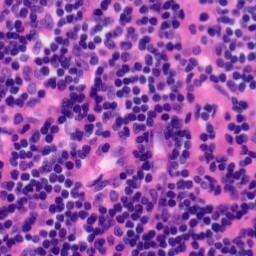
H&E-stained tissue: Tonsil